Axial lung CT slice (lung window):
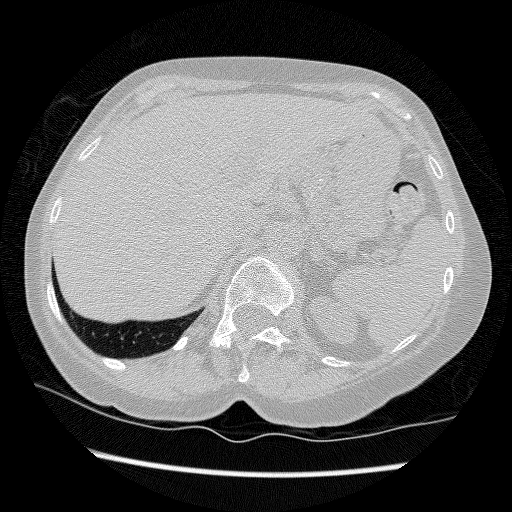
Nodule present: no